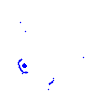
Particle: proton